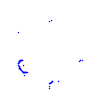
Particle: proton